Question: I'm working with the Protovis library to do a streamgraph of data. I want to label the different layers with the "words" array. I can't seem to get the words to line up how I'd like. I want them to be inserted where the graph is the largest for that particular layer, similar to this site:
<URL>

'''
var words = [
"tasty","delicious","yum","scrumpious","dry"];
var data = [
[23,52,6,3,16,35,24,12,35,119,2,5,65,33,81,61,55,122,3,19,2,5,65,33,81,61,55,122,3,19,54,72,85,119,23,52,6,3,16,35],
[43,2,46,78,46,25,54,72,85,119,23,52,6,3,16,35,24,12,35,119,23,52,6,3,16,35,24,12,35,119,2,5,65,33,81,61,55,122,3,19],
[2,5,65,33,81,61,55,122,3,19,54,72,85,119,23,52,6,3,16,35,2,5,65,33,81,1,5,12,95,14,12,8,84,115,15,27,6,31,6,35],
[2,5,6,3,1,6,5,12,32,191,142,22,75,139,27,32,26,13,161,35,21,52,64,35,21,61,55,123,5,142,54,58,8,11,53,2,64,3,16,35],
[2,5,65,33,81,61,55,122,3,19,54,72,85,119,23,52,6,3,16,35,2,5,65,33,81,61,55,123,5,142,54,58,8,11,53,2,64,3,16,35]];
var w = 800,
h = 300,
x = pv.Scale.linear(0, 40).range(0, w),
y = pv.Scale.linear(0, 600).range(0, h);
var vis = new pv.Panel()
.canvas('streamgraph')
.width(w)
.height(h);
vis.add(pv.Layout.Stack)
.layers(data)
.order("inside-out")
.offset("wiggle")
.x(x.by(pv.index))
.y(y)
.layer.add(pv.Area)
.fillStyle(pv.ramp("#aad", "#556").by(Math.random))
.strokeStyle(function () { this.fillStyle().alpha(.5) });
vis.render();
'''
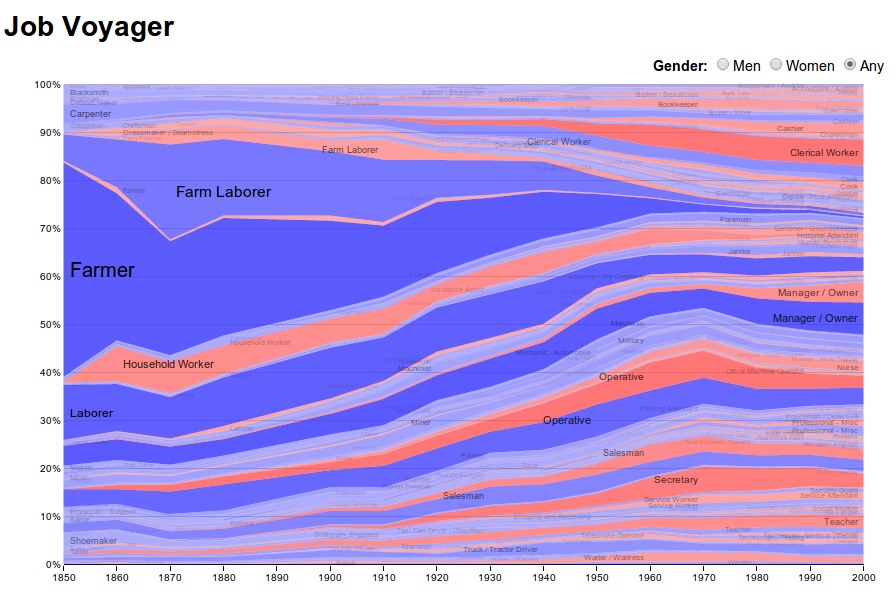
Answer: Try this:
'''
vis.add(pv.Layout.Stack)
.layers(data)
.order("inside-out")
.offset("wiggle")
.x(x.by(pv.index))
.y(y)
.layer.add(pv.Area)
.fillStyle(pv.ramp("#aad", "#556").by(Math.random))
.strokeStyle(function () { this.fillStyle().alpha(.5) })
// this is new code:
.anchor("center").add(pv.Label)
.def("max", function(d) {return pv.max.index(d)})
.visible(function() {return this.index == this.max() })
.text(function(d, p) {return words[this.parent.index]});
'''
Basically this adds a whole bunch of labels to your areas, But then only makes them visible at the index where the value is the maximum, by defining a function 'max' on the series. I adapted this code from the code in the link you sent.